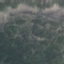
Land use / land cover: HerbaceousVegetation